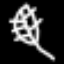
Label: leaf